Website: walmart
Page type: billing-address
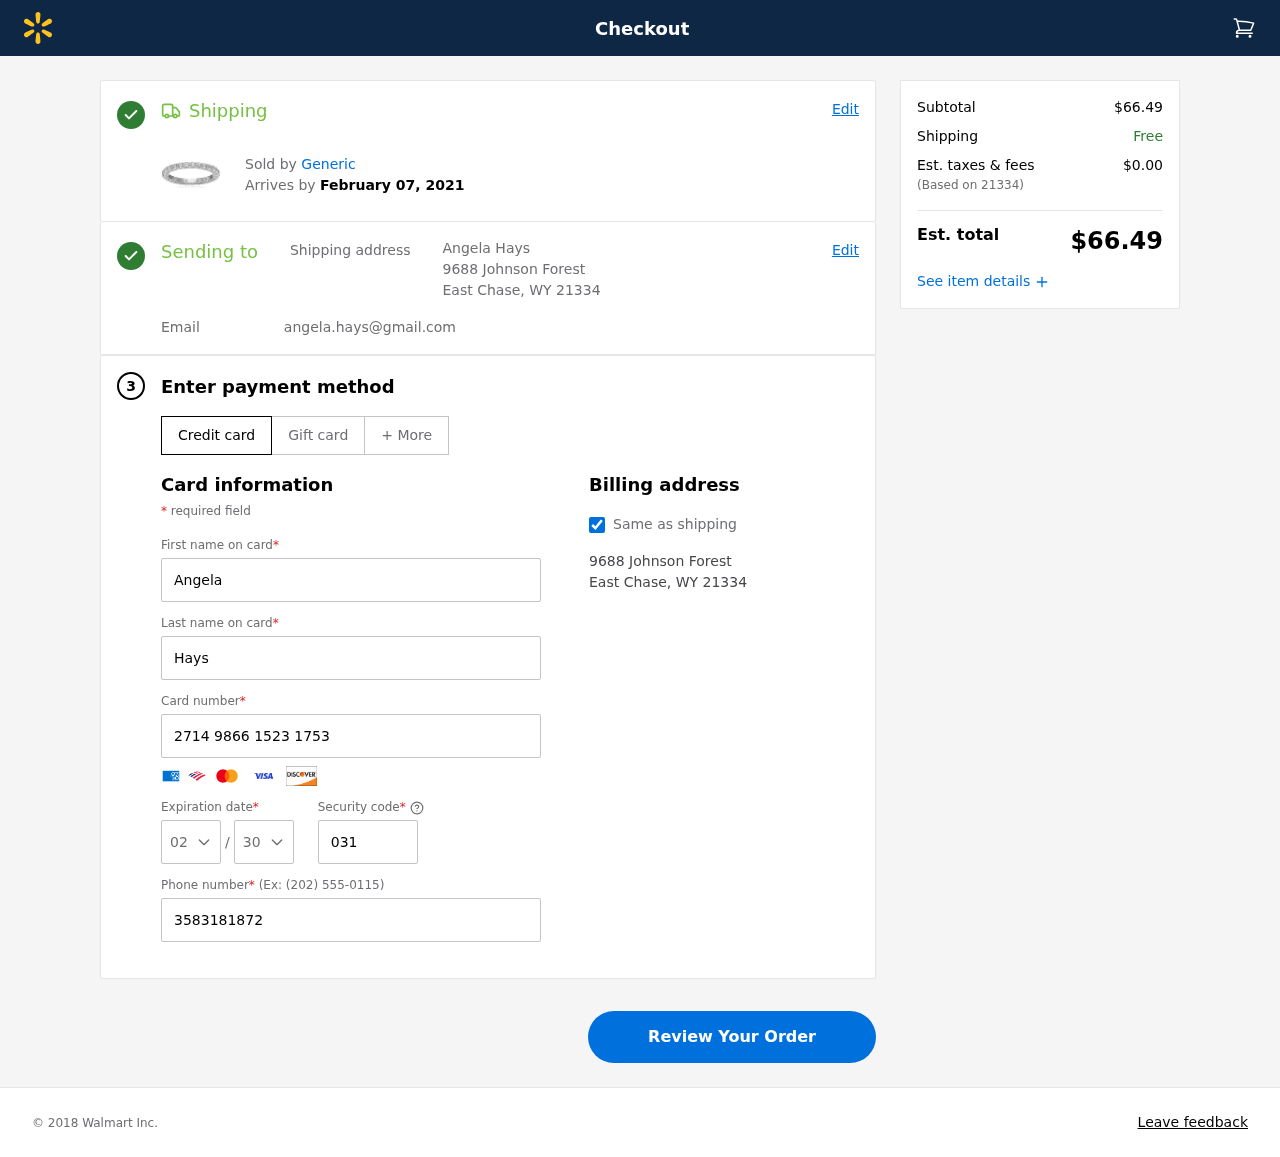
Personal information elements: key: PII_CARD_CVV
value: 031
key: PII_CARD_EXPIRY_MONTH
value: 02
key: PII_CARD_EXPIRY_YEAR
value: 30
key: PII_CARD_NUMBER
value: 2714 9866 1523 1753
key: PII_CITY_STATE_ZIP
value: East Chase, WY 21334
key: PII_EMAIL
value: angela.hays@gmail.com
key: PII_FIRSTNAME
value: Angela
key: PII_FULLNAME
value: Angela Hays
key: PII_LASTNAME
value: Hays
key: PII_PHONE
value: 3583181872
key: PII_POSTCODE
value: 21334
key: PII_STREET
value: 9688 Johnson Forest
Product elements: key: PRODUCT1_BRAND
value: Generic
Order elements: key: ORDER_DELIVERY_DATE
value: February 07, 2021
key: ORDER_SUBTOTAL
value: $66.49
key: ORDER_TAX
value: $0.00
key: ORDER_TOTAL
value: $66.49